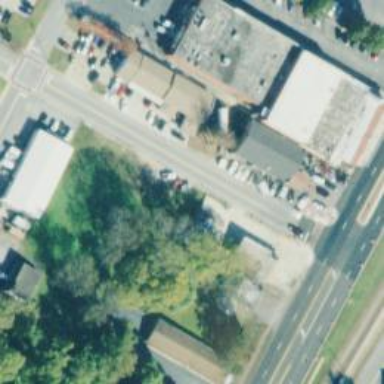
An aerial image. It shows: Retail building.